Question: What I want is a pagination structure of this type .

I am able to display the previous and next buttons using the code below and they are functional too.
'''
<PagerTemplate>
<asp:LinkButton CommandName="Page" CommandArgument="Prev" ID="LinkButton2" runat="server" Style="color: Black">
<asp:Image ID="Image2" runat="server" ImageUrl="~/Images/videos_page_arrow_previous.gif"/>
</asp:LinkButton>
[Records <%= gridviewVideos.PageIndex * gridviewVideos.PageSize%>-<%= gridviewVideos.PageIndex * gridviewVideos.PageSize + gridviewVideos.PageSize - 1%>]
<asp:LinkButton CommandName="Page" CommandArgument="Next" ID="LinkButton3" runat="server" Style="color: Black">
<asp:Image ID="Image1" runat="server" ImageUrl="~/Images/videos_page_arrow_next.gif"/>
</asp:LinkButton>
</PagerTemplate>
'''
But I am not sure how to achieve in getting the page numbers in between them. Each page of mine contains 5 rows, if I use a repeater control to do that, then how ?
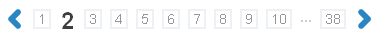
Answer: For these kind of scenarios you should ideally wanna use 'asp:ListView' coupled with 'asp:DataPager'. But if you are persisting with a 'asp:GridView' you should extend it to use 'asp:DataPager'
I have been using Matt Berseth's <URL> which I believe is more or less trhe same code.